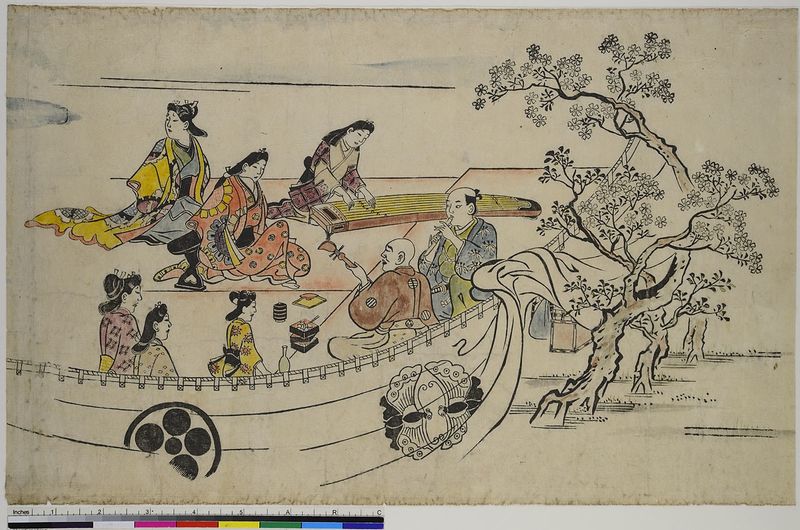
Künstler: Hishikawa Moronobu
Standort: Hamburg
Institution: Museum für Kunst und Gewerbe Hamburg
Schlagwörter: baum, gesellschaft, strauch, holzschnitt, picknick, musizieren, druckgraphik, druckgrafik, tracht, zeit, kirschbaum, hackbrett, zither, handkoloriert, volkstracht, edo, saiteninstrumente, reproduktionen, koto, druckerzeugnisse, bäume, sträucher, handkolorierung, flöte, shamisen, shakuhachi